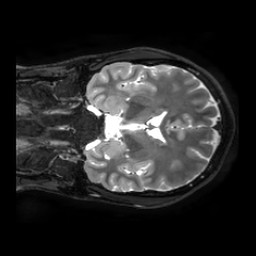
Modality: T2w
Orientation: coronal
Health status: healthy
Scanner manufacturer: philips
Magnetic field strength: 3 T
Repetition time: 2.5 s
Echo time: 0.25 s